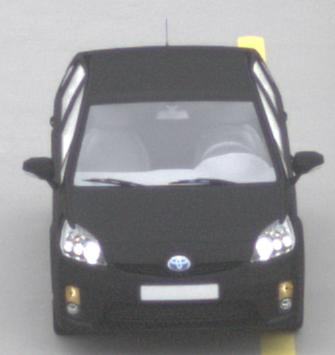
Make: Toyota
Model: Prius 1.5 Hybrid
Detailed model: Prius (HW2)
Model produced from: 2006/03
Model produced until: 2009/06
Doors: 5
Color: black
Road condition: dry road
Daytime: midday
Contrast: low contrast